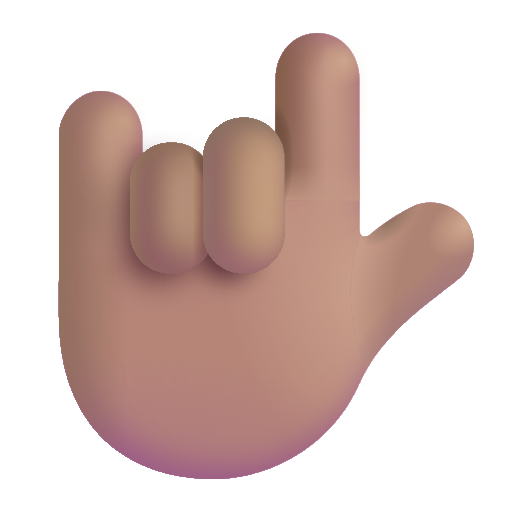
love you gesture color